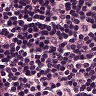
Metastatic tissue present: no